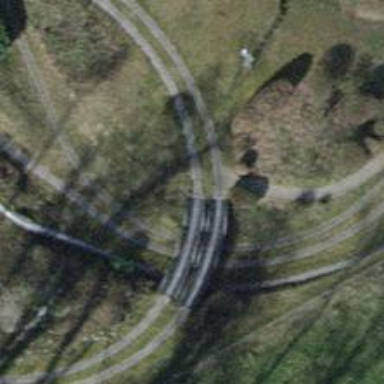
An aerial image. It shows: Miniature railway bridge.